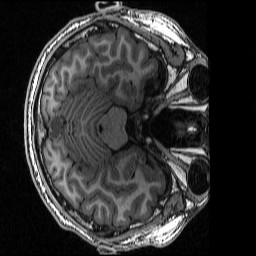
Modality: T1w
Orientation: axial
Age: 25
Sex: male
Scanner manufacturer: siemens
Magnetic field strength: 3 T
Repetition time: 2.53 s
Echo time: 0.00126 s